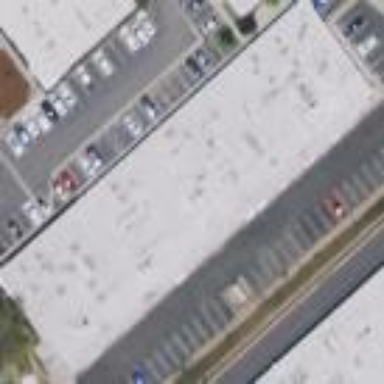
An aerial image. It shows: Industrial building.